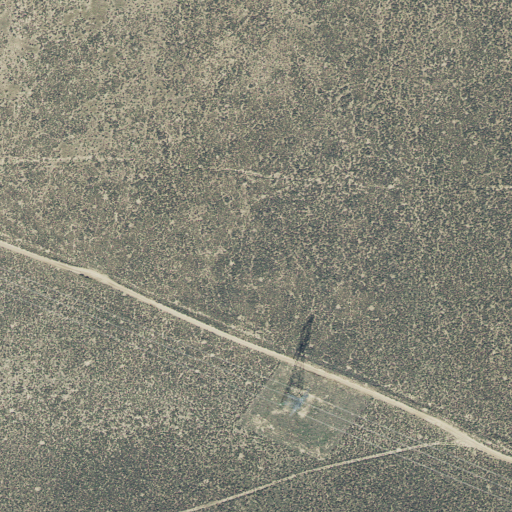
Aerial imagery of gap in Utah named Twelvemile Pass containing shrub, open development, and low intensity development